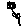
Label: flower